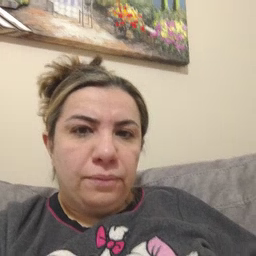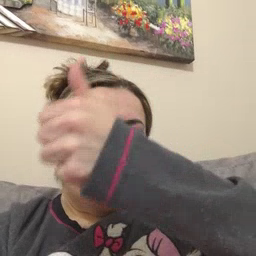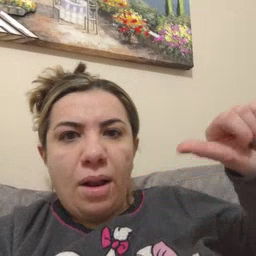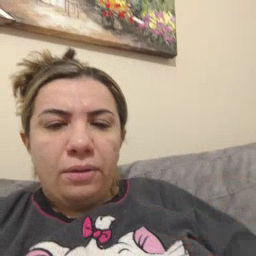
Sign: any